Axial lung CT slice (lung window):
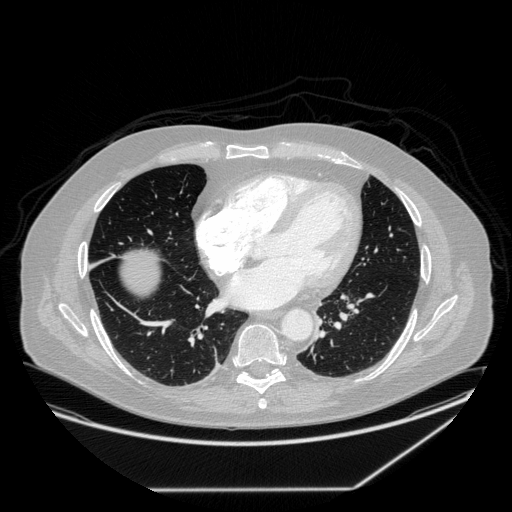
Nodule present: no